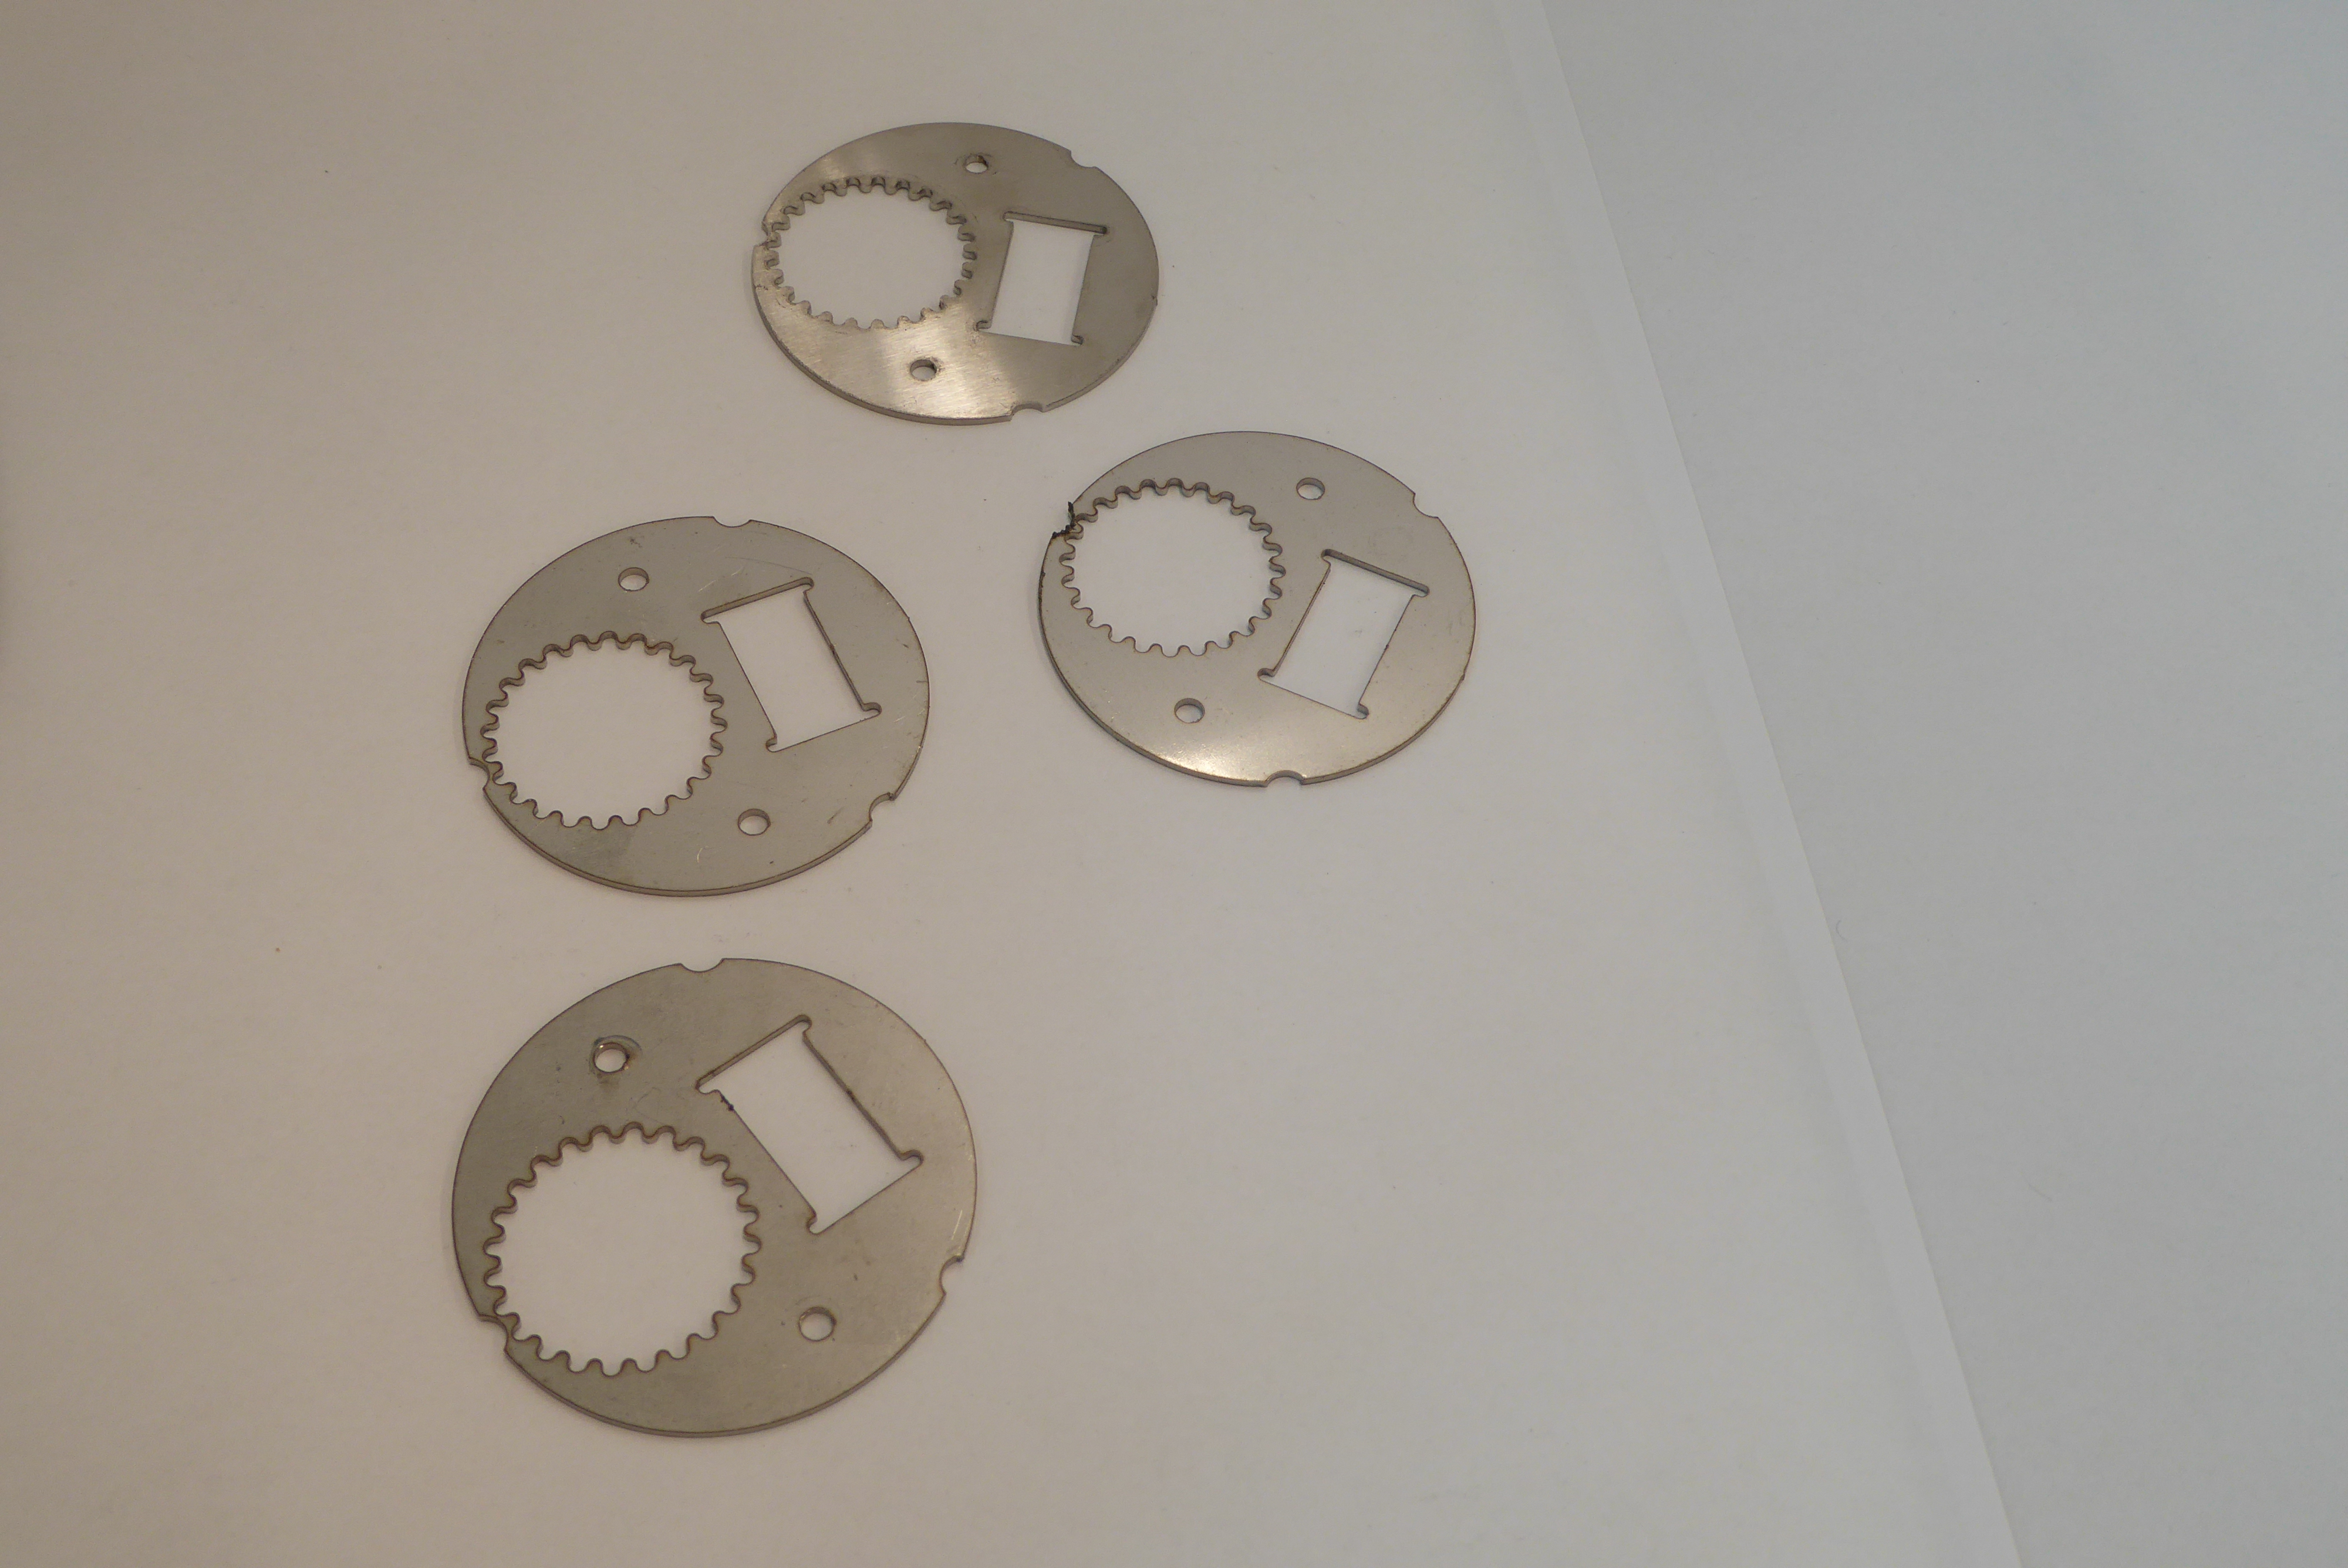
Label: Bottle Opener - Inlay